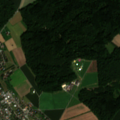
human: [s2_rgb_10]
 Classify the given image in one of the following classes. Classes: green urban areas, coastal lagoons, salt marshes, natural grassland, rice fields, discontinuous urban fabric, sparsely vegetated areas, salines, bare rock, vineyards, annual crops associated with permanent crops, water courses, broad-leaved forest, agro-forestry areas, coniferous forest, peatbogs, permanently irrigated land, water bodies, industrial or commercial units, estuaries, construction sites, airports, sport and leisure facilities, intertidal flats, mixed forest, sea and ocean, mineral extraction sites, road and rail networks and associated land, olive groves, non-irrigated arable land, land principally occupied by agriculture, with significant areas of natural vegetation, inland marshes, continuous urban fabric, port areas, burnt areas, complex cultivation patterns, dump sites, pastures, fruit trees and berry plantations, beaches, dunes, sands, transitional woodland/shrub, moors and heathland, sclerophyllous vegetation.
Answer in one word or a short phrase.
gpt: discontinuous urban fabric, non-irrigated arable land, broad-leaved forest, mixed forest